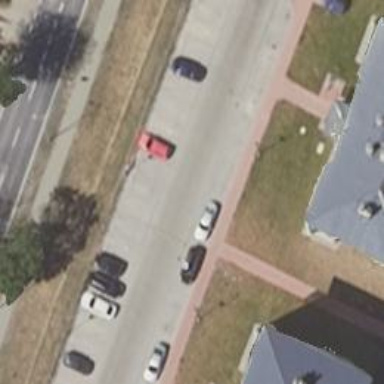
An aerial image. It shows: Bump for traffic calming.